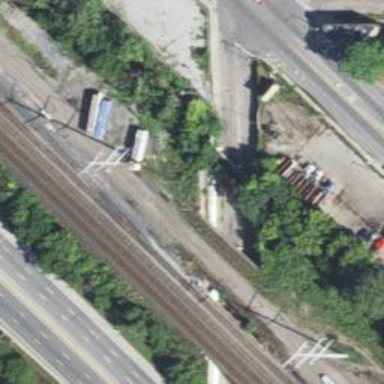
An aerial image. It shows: Abandoned railway bridge.